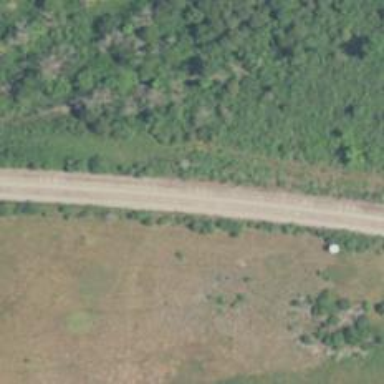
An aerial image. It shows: Railway siding with rails.